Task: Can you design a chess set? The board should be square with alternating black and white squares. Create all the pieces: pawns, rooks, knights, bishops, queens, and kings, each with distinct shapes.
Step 4451:
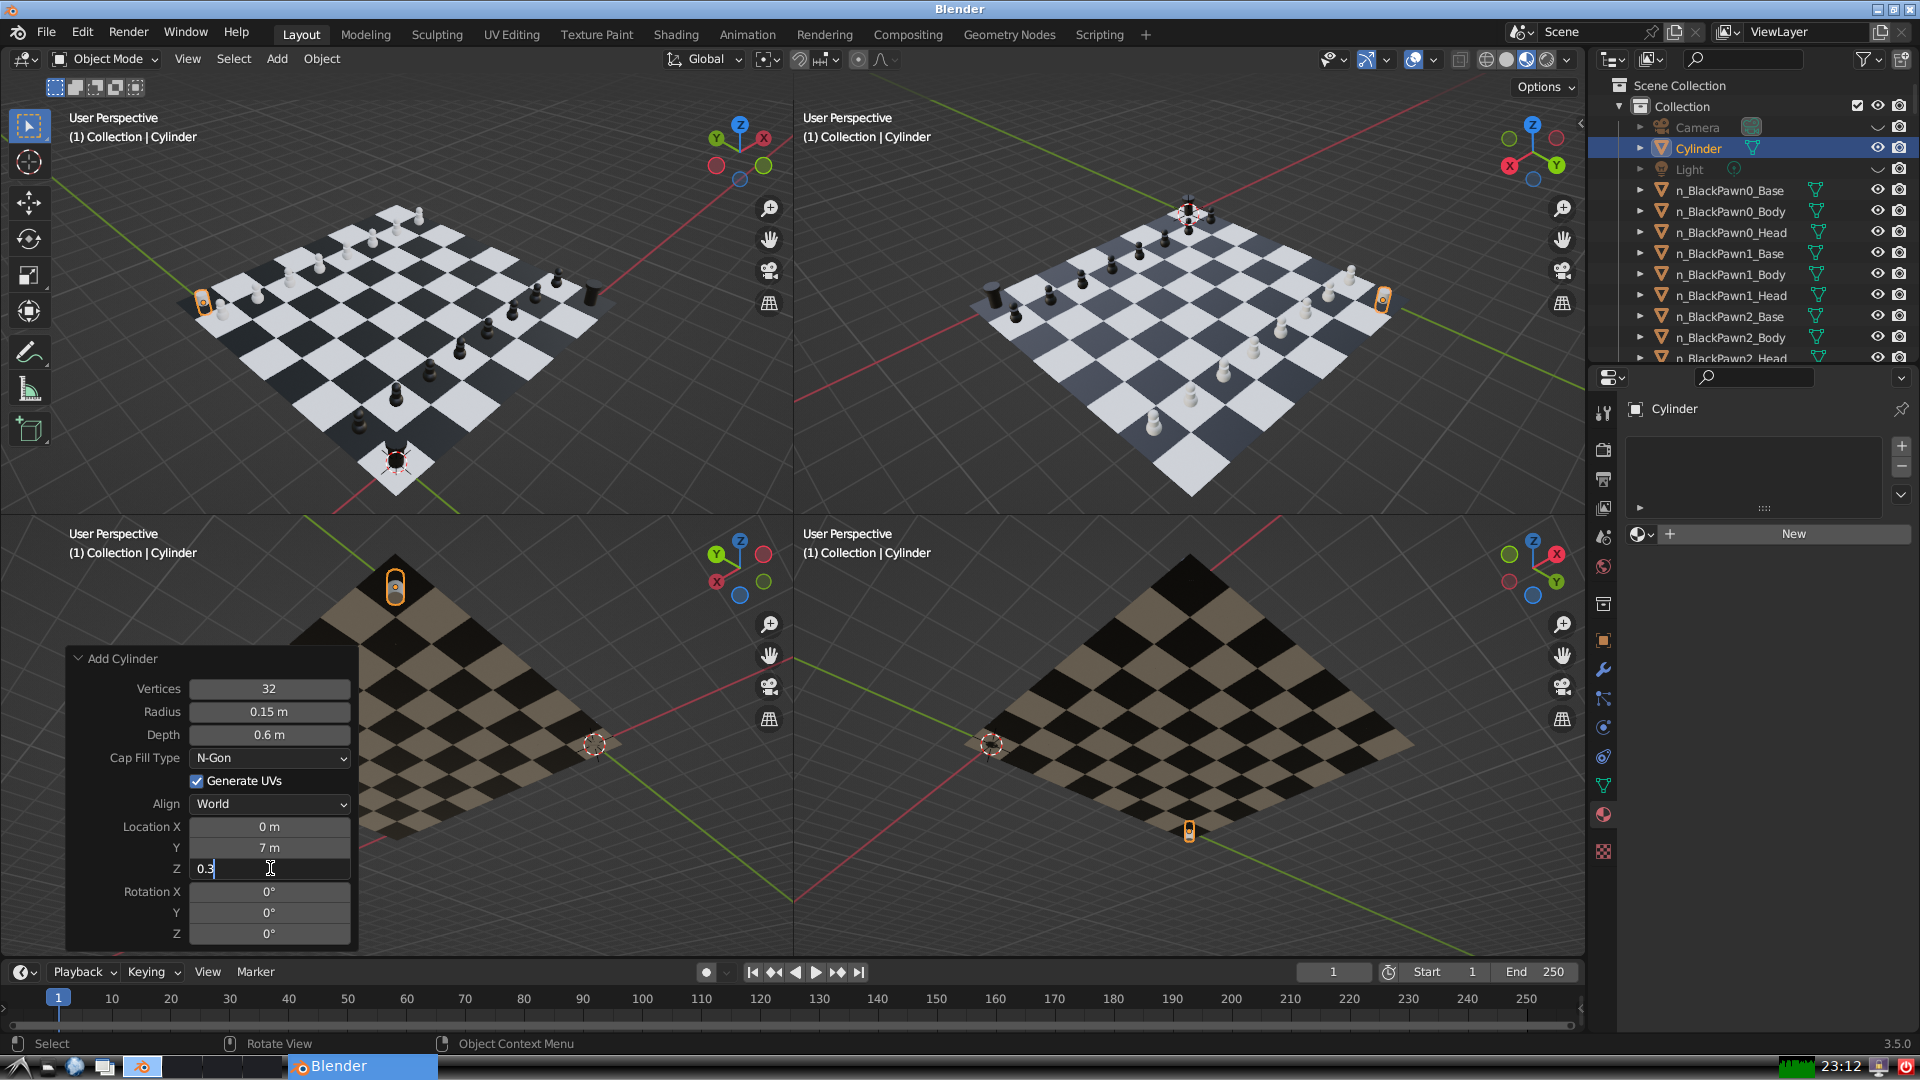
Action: {"key_press": ['Return']}